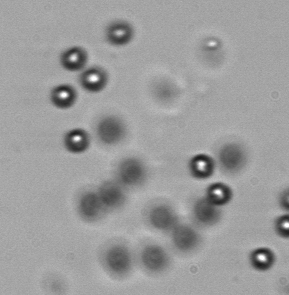
Label: Phaeocystis